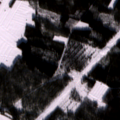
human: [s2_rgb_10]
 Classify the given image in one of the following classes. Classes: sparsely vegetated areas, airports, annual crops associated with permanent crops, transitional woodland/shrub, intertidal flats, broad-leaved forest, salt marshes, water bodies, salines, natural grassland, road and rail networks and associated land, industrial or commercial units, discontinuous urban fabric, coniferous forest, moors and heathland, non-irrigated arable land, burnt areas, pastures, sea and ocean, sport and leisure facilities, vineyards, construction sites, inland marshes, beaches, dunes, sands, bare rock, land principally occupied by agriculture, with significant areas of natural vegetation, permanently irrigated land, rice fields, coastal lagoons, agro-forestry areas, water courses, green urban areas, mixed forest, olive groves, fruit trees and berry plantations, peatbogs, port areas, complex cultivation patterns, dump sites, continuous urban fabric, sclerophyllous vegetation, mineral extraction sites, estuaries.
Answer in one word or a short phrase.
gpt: non-irrigated arable land, coniferous forest, mixed forest, transitional woodland/shrub